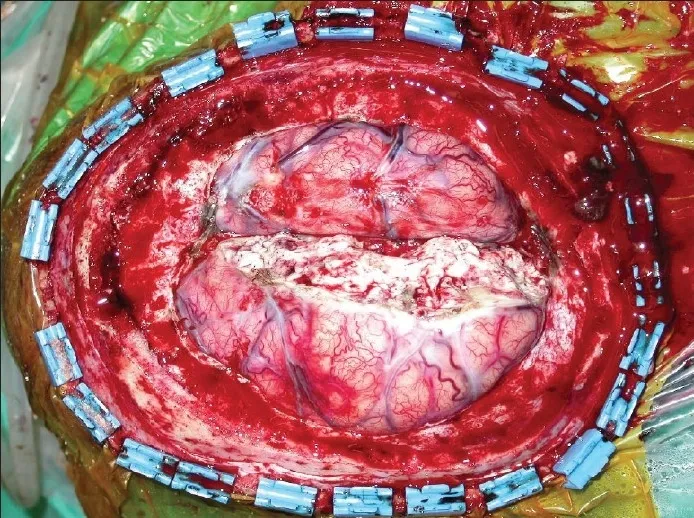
An intraoperative view following excision including the cranial bone, dura, falx celebri with the thrombosed superior saggital sinus and involved brain tissue.
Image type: medical_photograph (other_medical_photograph)